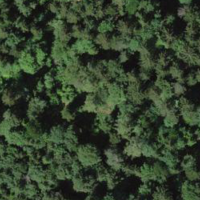
EUNIS habitat code: 44
Species observed at this site:
Sylvia atricapilla
Corvus corone
Erithacus rubecula